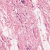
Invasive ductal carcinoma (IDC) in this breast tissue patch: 0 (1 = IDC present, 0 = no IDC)